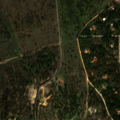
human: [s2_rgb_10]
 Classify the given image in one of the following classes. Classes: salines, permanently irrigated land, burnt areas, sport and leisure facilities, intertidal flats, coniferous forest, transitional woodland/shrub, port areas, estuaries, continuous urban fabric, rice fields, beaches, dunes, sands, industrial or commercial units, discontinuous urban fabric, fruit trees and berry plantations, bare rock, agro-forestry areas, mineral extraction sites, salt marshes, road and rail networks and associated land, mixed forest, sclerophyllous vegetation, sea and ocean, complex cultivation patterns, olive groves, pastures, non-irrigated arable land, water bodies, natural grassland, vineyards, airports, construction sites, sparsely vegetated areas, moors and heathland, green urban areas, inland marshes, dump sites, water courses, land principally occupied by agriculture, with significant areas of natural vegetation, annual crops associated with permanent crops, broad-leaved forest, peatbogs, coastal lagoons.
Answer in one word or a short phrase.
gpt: agro-forestry areas, broad-leaved forest, mixed forest